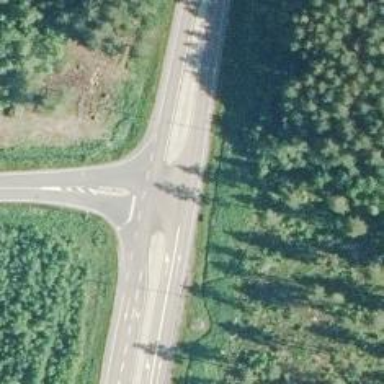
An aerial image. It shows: Trunk highway.